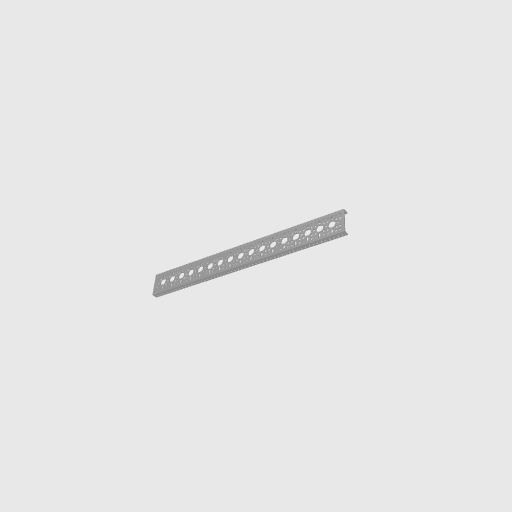
Part: LowSideUChannel17H